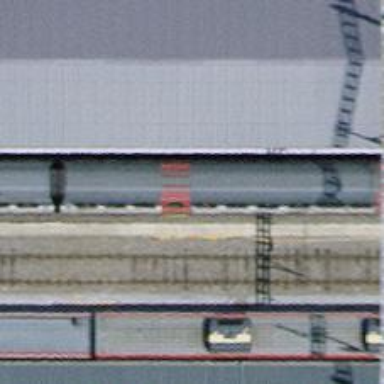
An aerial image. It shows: Public transport stop position along the railway.